Question: I use Visual Studio to take memory snapshot of my application.
I have some questions about understanding the data I got.
I after I capture the memory snapshot, I filter out one of my class, say MyClassPanel. I only use MyClassPanel in my xmal files.
1. why 'Paths to Root' for MyClassPanel are all 'MyClassPanel [RefCount Handle, Count:1]'? (i.e. same name but with a string [RefCount Handle at the end] and a different Count value) what does this mean? In other class, I filter, I see the 'Paths to Root' are different class names.
2. I have 24 MyClassPanel (from the count in top table). And in the 'Reference Count' column in the bottom table, when I add them up, they are 24.
Is that always the case? I think 'Count' and 'Reference Count' means different things. In this case, they add up. Does this make sense?

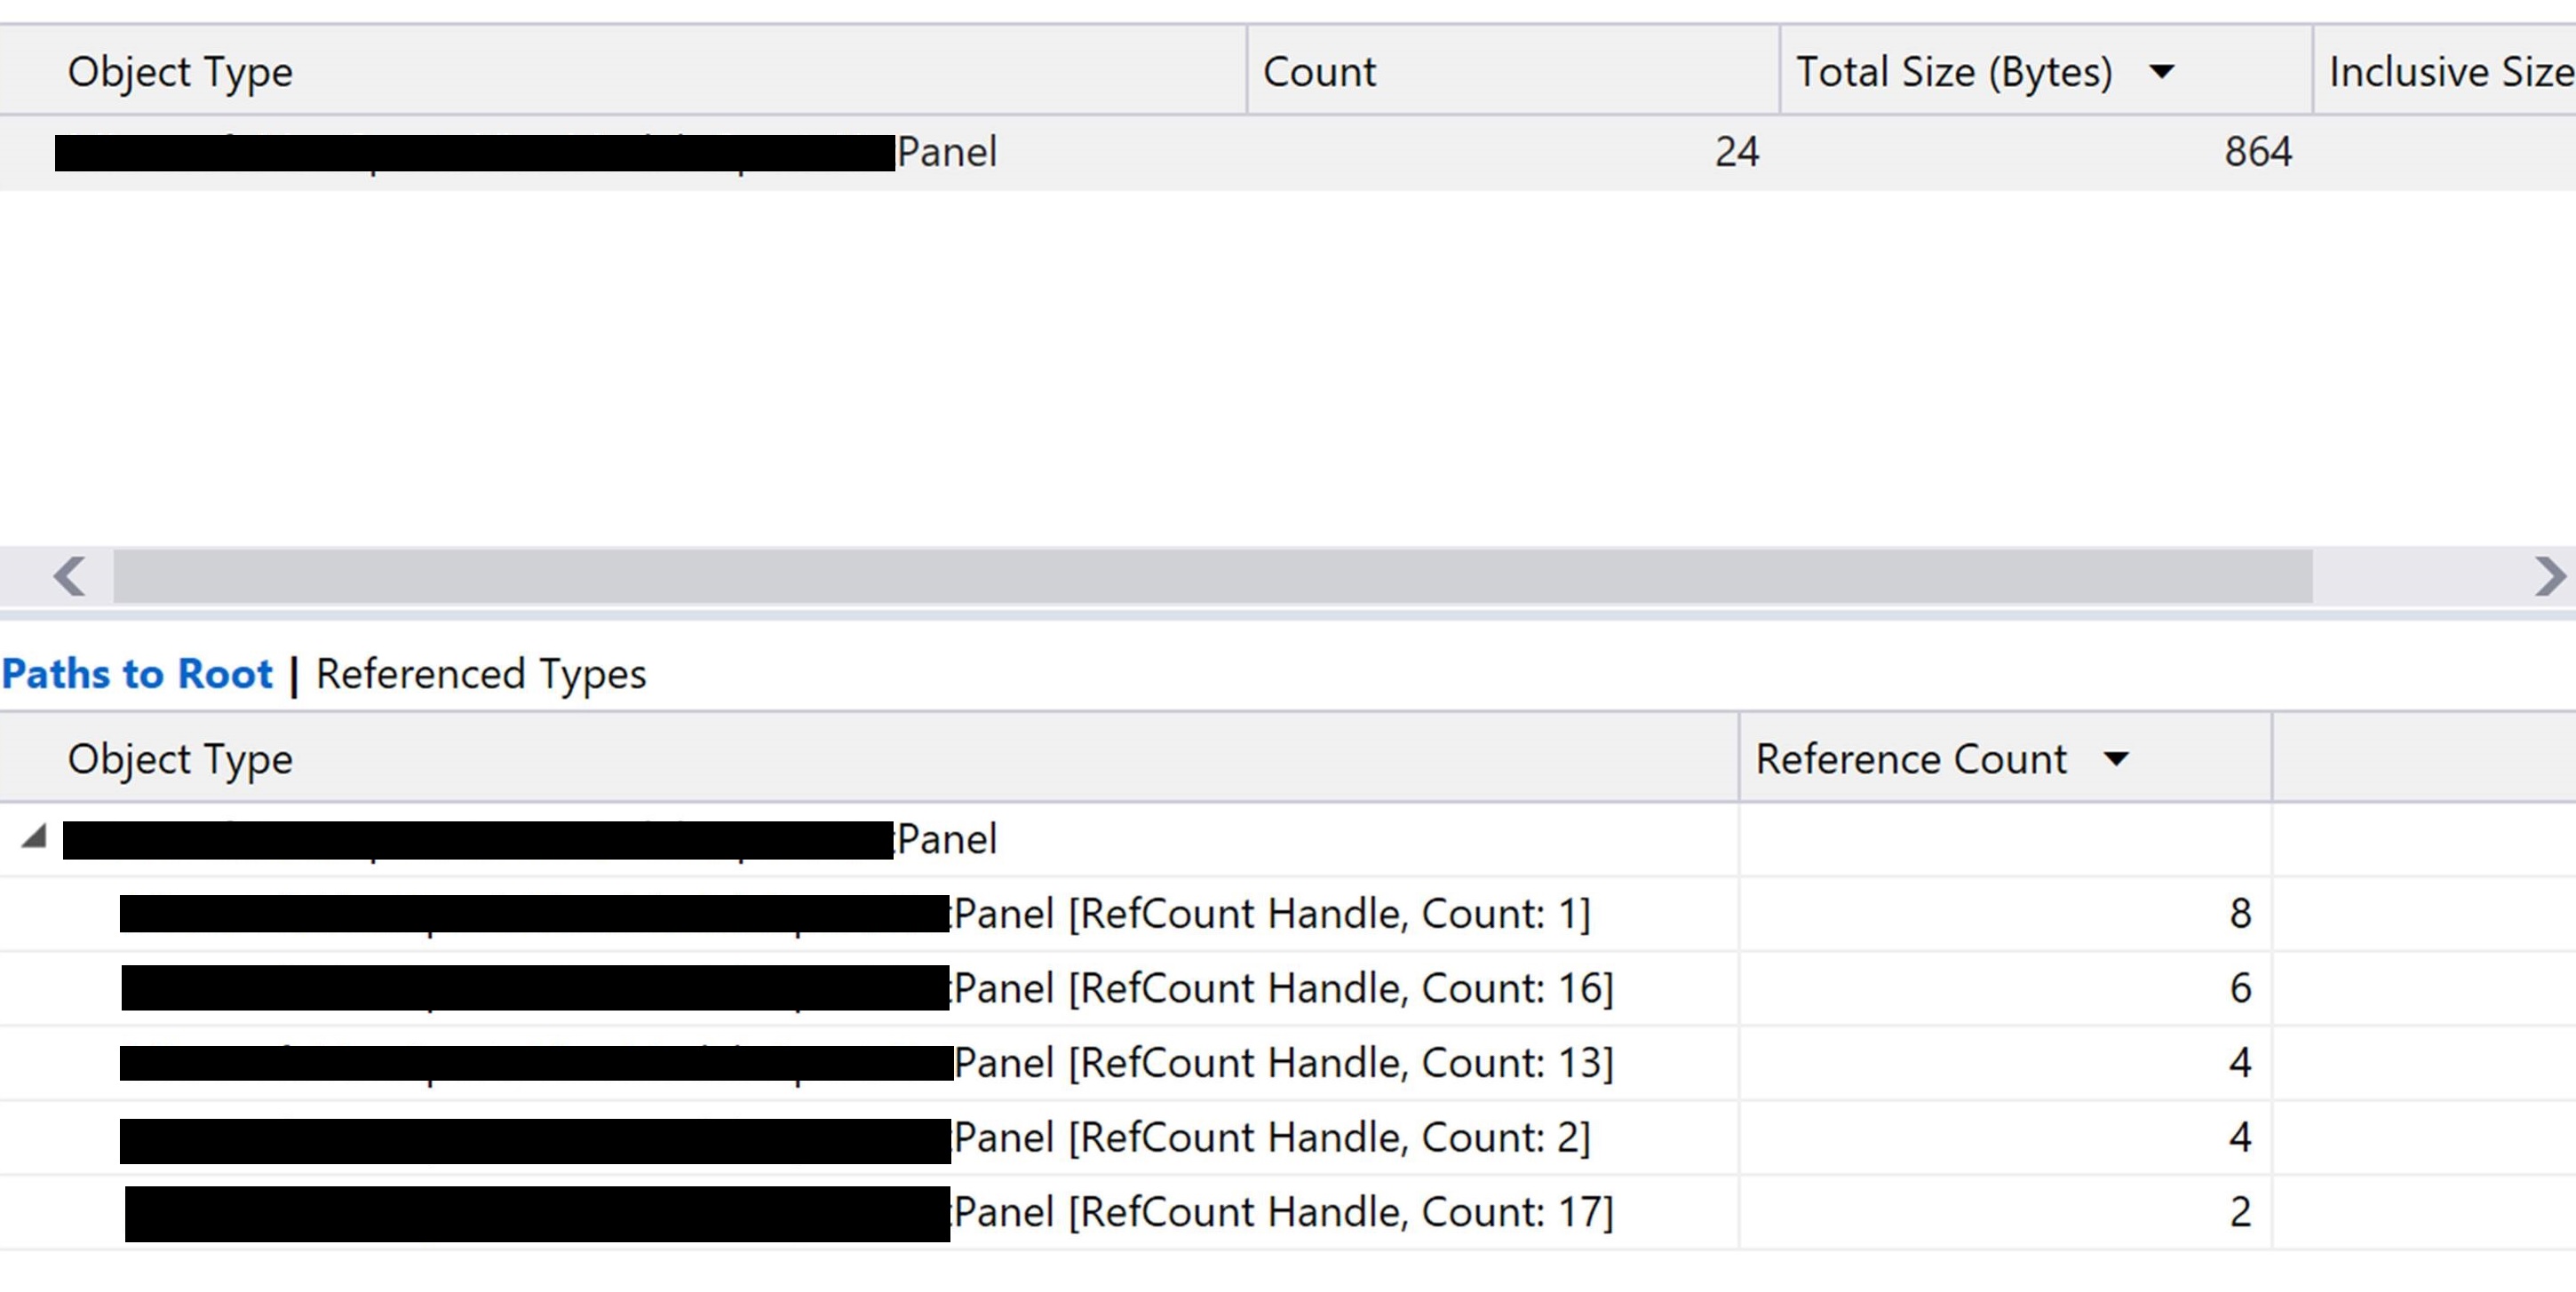
Answer: 1. The Paths to Root view shows the references to this type keeping it from being garbage collected. Since your class is a Xaml page, the reference which keeps the class alive is a CLR handler for the Xaml page. These show up as RefCount Handle.
2. Count and reference count are indeed not the same. Count is the number of instances, reference count the number of references. Because each instance in your case only has one reference, it makes sense they add up.
For more info:
- <URL>